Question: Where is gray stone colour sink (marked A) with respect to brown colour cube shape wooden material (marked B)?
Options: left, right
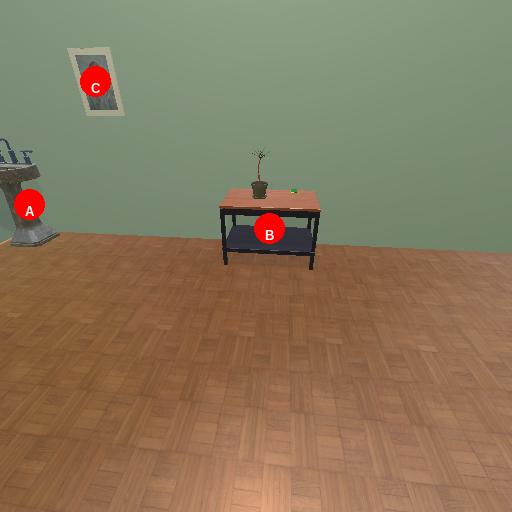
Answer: left